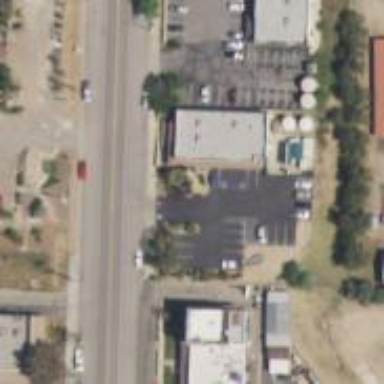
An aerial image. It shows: Veterinary facility.